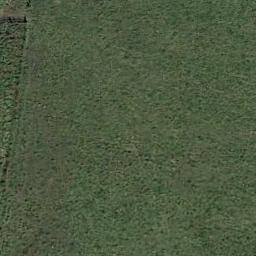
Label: meadow